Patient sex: M
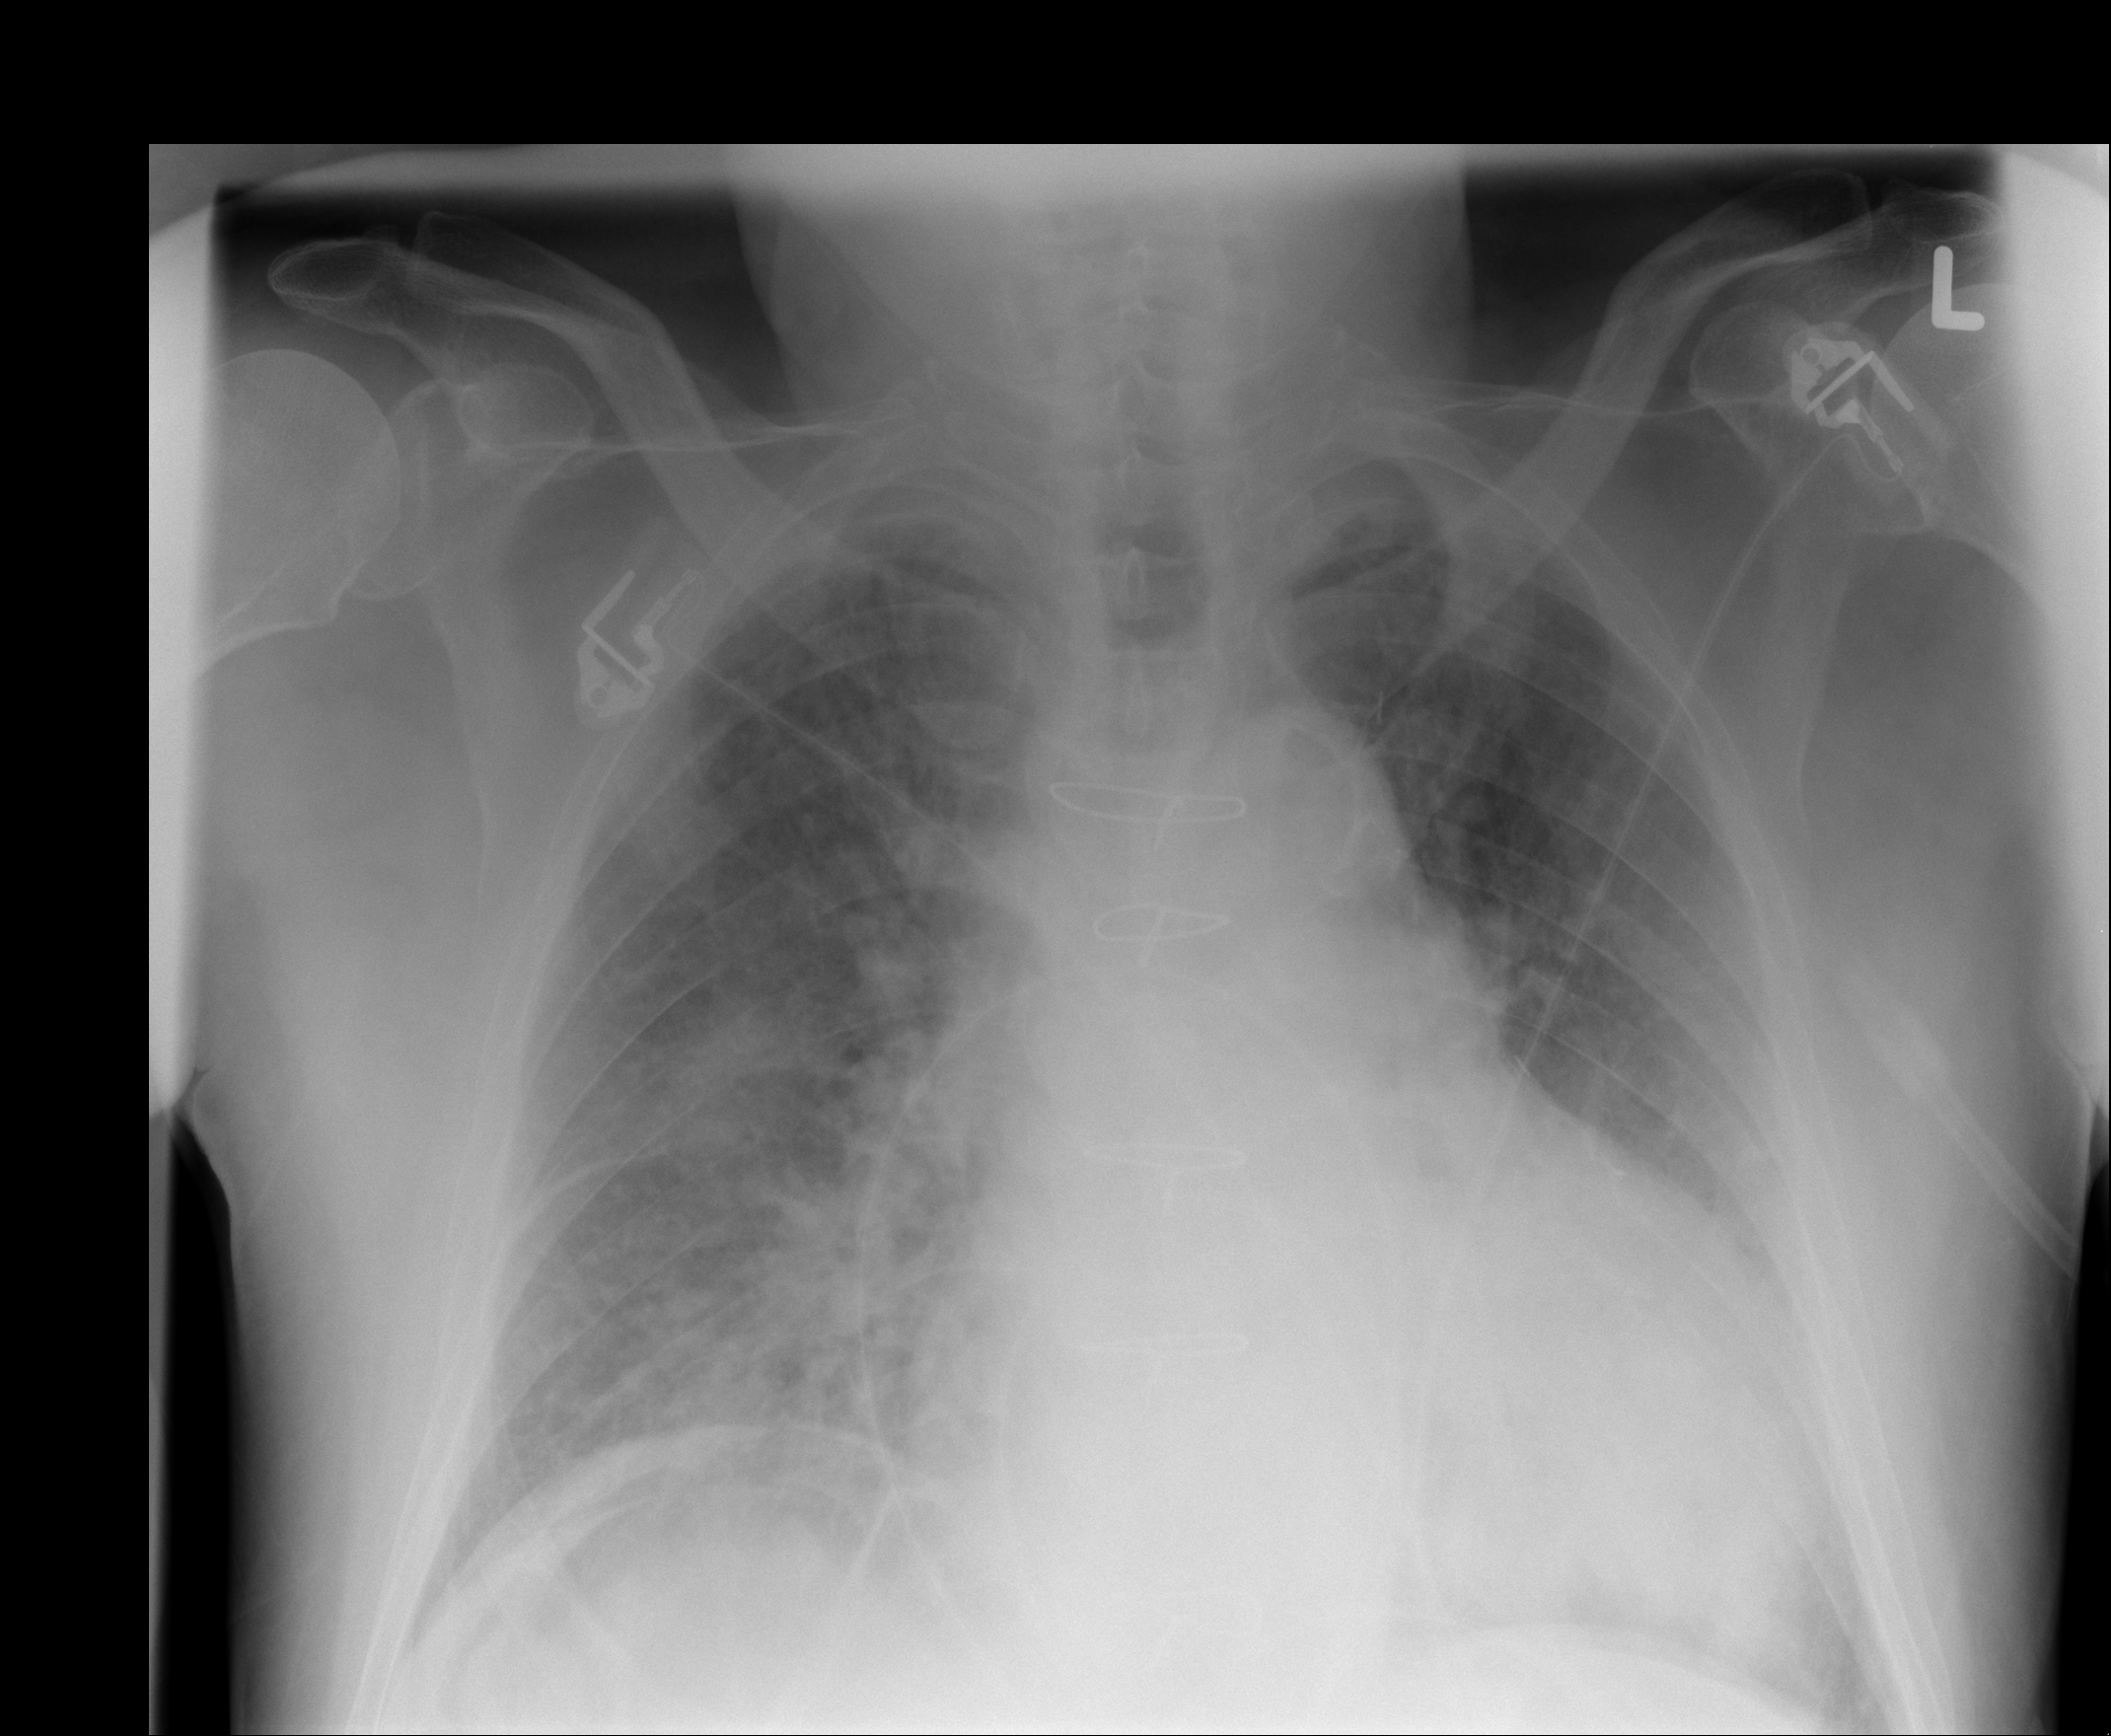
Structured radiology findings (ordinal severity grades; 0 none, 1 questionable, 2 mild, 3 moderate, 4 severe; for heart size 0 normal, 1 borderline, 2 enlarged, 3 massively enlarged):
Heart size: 2
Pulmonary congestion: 3
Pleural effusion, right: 0
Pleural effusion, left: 1
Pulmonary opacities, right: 2
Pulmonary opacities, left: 2
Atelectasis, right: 1
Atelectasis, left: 2